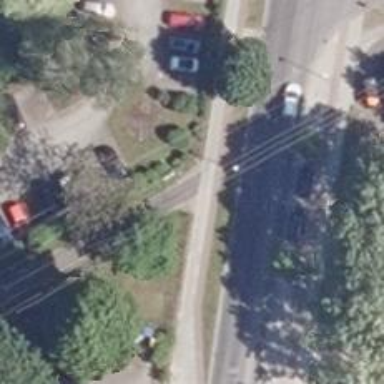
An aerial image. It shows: Asphalt footway.